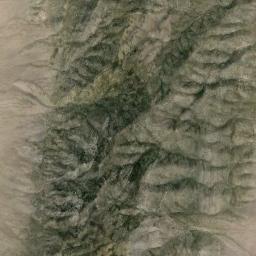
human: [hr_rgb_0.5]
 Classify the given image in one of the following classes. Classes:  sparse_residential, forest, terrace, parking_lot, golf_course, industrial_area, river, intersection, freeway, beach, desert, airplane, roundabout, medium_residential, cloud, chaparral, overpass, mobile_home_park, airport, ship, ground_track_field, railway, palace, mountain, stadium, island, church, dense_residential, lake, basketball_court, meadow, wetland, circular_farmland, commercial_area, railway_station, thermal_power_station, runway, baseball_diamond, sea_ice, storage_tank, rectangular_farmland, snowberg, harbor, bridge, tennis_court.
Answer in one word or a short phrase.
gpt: mountain